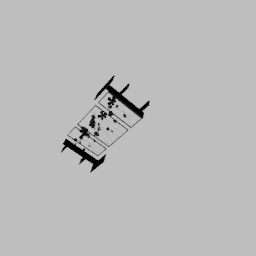
Label: decoration